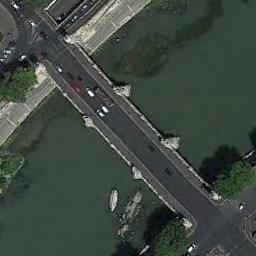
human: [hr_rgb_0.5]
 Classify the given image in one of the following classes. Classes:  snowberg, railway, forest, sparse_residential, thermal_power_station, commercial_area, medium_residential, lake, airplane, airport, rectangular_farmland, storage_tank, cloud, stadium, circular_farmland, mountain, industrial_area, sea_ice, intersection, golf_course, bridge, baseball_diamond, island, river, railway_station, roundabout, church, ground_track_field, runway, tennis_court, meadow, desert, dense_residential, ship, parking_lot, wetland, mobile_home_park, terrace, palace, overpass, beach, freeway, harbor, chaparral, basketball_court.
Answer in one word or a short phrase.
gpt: bridge